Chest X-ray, AP view. Patient: 65 years old, sex M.
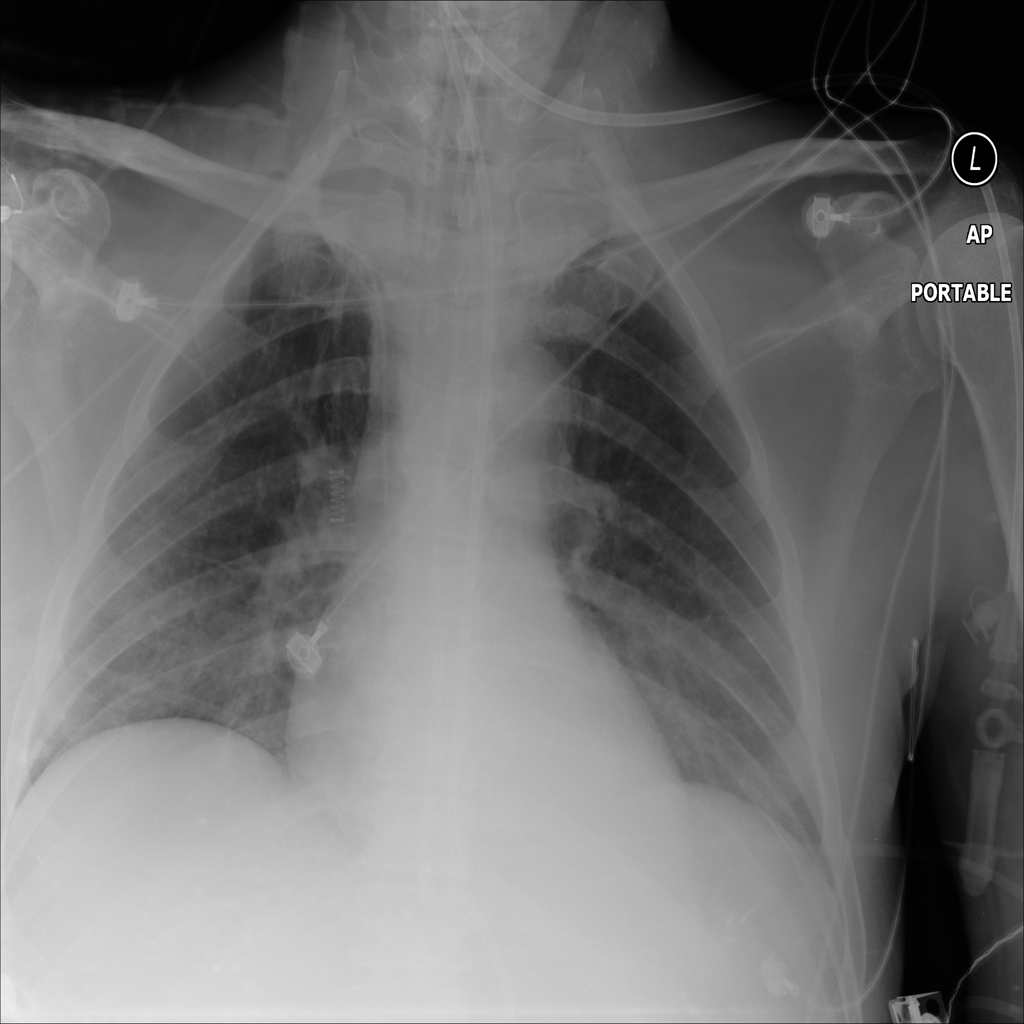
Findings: No Finding